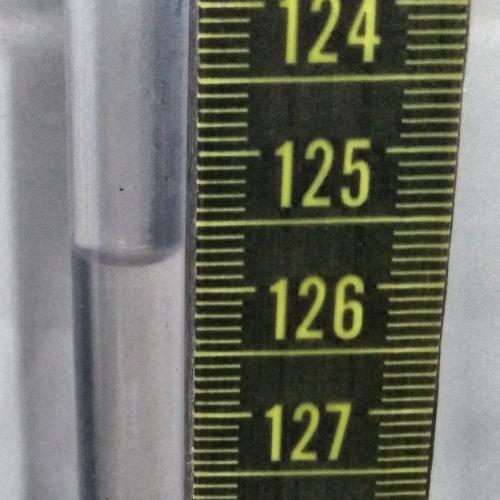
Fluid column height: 125.8 cm